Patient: sex F, age 71
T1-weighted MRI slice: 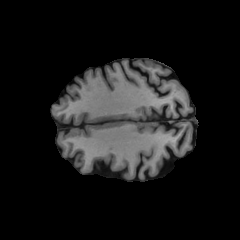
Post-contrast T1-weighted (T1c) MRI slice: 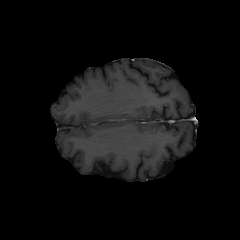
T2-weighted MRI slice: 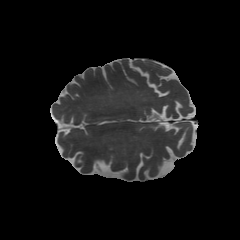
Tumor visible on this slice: no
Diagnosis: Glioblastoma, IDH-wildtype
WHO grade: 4